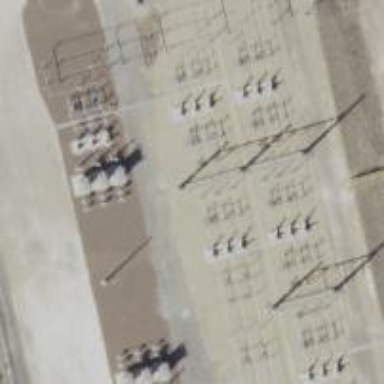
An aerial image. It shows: Switch used for power control.